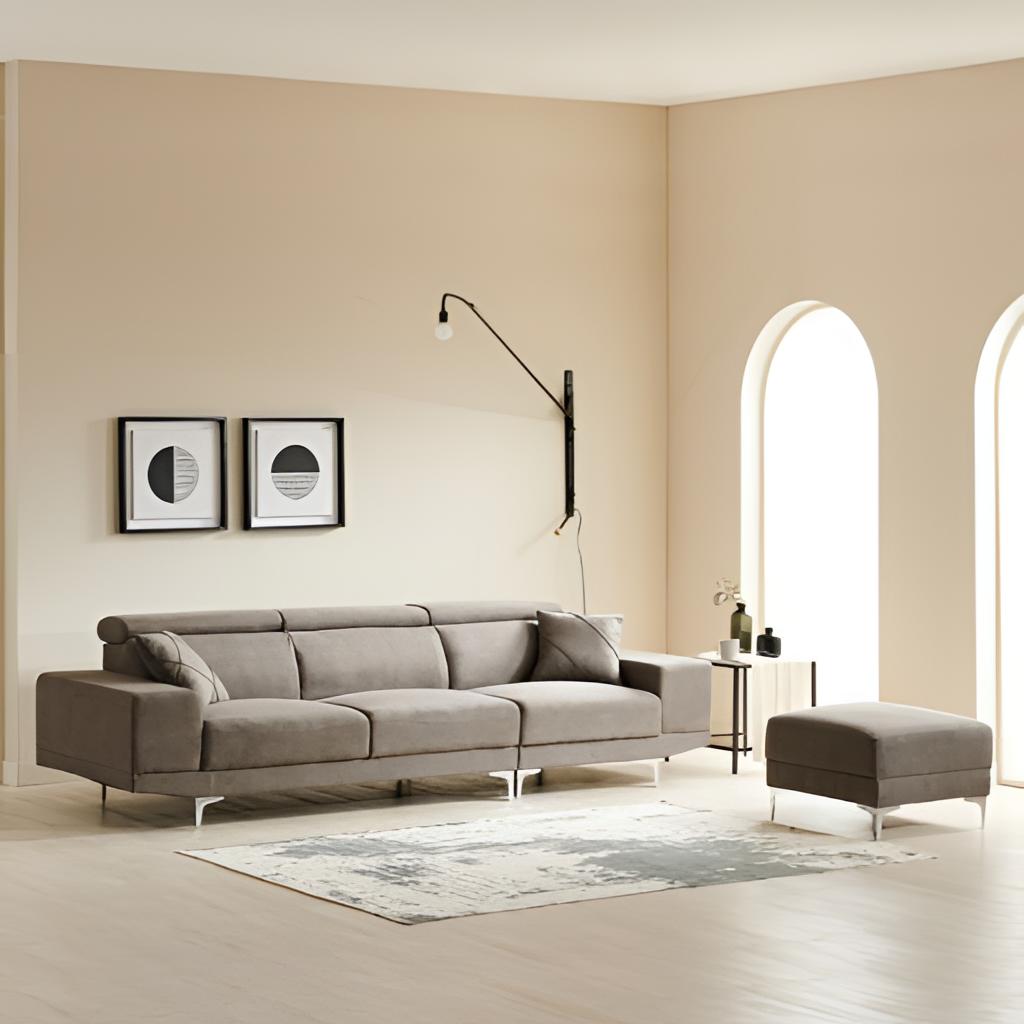
living room, gray fabric sectional sofa, contemporary, paint wallpaper, with solid pattern, wood flooring, with plank pattern